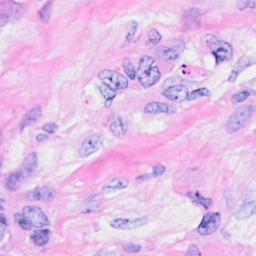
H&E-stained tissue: Breast